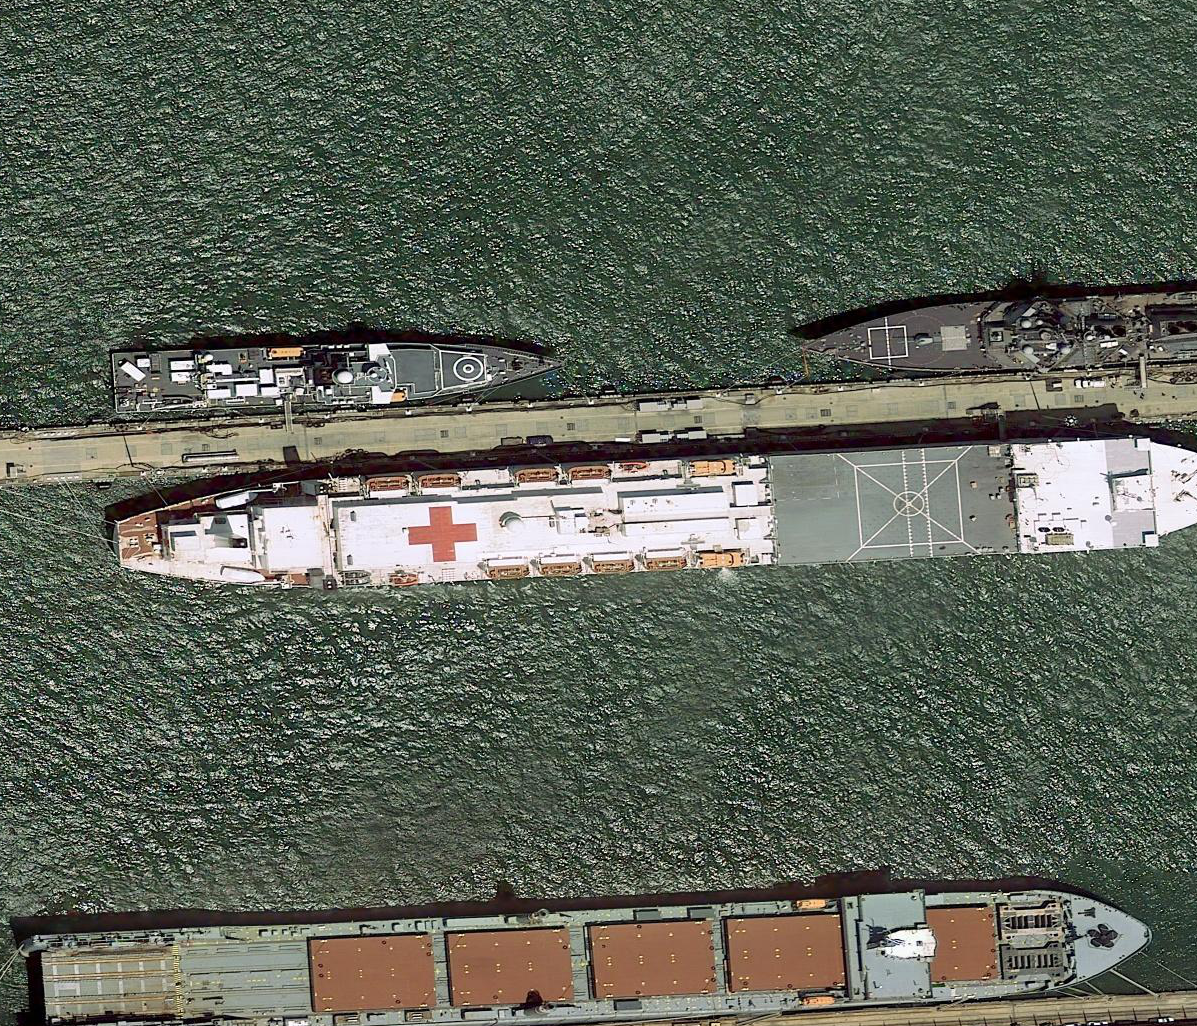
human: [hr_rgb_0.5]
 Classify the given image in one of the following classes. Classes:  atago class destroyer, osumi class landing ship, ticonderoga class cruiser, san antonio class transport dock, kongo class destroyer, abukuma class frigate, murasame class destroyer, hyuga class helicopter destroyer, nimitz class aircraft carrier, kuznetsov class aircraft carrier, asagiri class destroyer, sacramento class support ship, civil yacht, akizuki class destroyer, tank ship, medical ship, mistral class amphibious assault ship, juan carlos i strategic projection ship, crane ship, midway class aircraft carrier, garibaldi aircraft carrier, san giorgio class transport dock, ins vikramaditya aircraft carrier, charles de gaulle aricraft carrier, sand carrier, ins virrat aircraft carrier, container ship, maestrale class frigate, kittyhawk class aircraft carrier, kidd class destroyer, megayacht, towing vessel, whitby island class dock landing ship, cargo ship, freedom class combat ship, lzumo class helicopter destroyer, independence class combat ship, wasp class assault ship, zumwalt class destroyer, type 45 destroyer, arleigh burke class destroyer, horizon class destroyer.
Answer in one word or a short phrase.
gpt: Medical ship